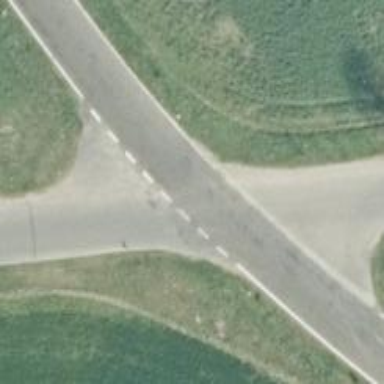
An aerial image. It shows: Secondary road with asphalt surface.